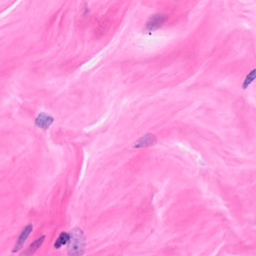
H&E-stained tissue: Breast